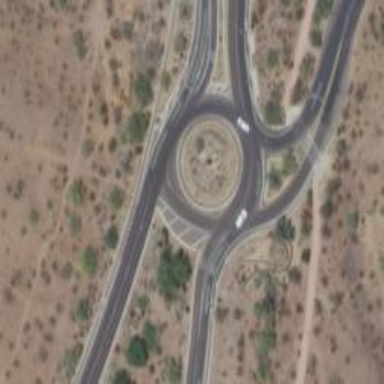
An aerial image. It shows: Secondary road with asphalt surface leading to roundabout.